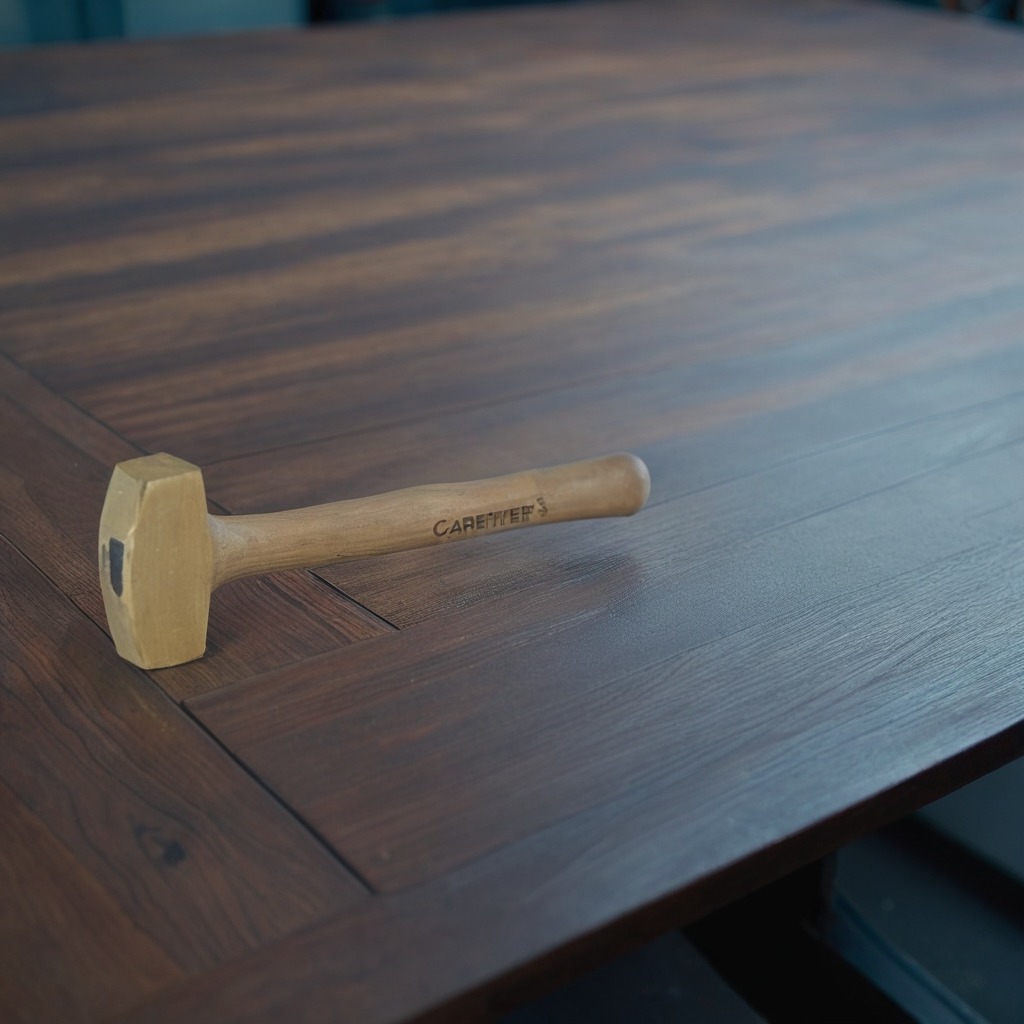
A hammer lies on a table with faint burn marks in a small garage at twilight.